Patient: sex M, age 69
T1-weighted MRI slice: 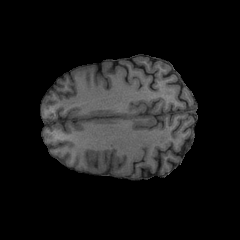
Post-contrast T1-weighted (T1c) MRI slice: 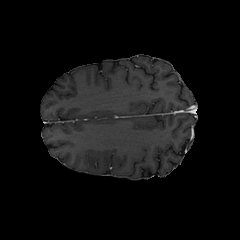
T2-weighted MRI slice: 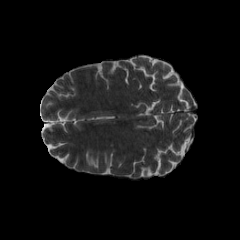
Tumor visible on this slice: no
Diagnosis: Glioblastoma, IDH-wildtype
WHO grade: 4